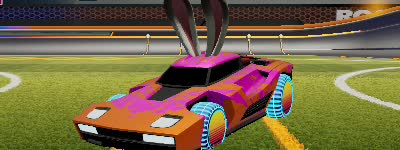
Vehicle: breakout